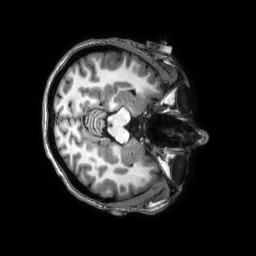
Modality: T1w
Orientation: axial
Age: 39
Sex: female
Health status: healthy
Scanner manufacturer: philips
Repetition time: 0.009 s
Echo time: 0.004 s